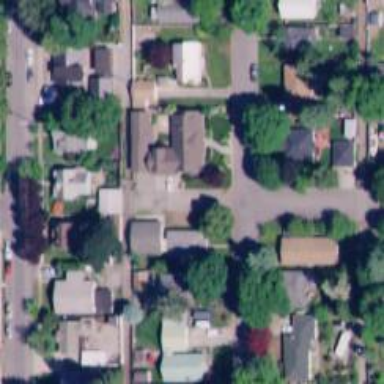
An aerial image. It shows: Alley classified as service road.